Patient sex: M
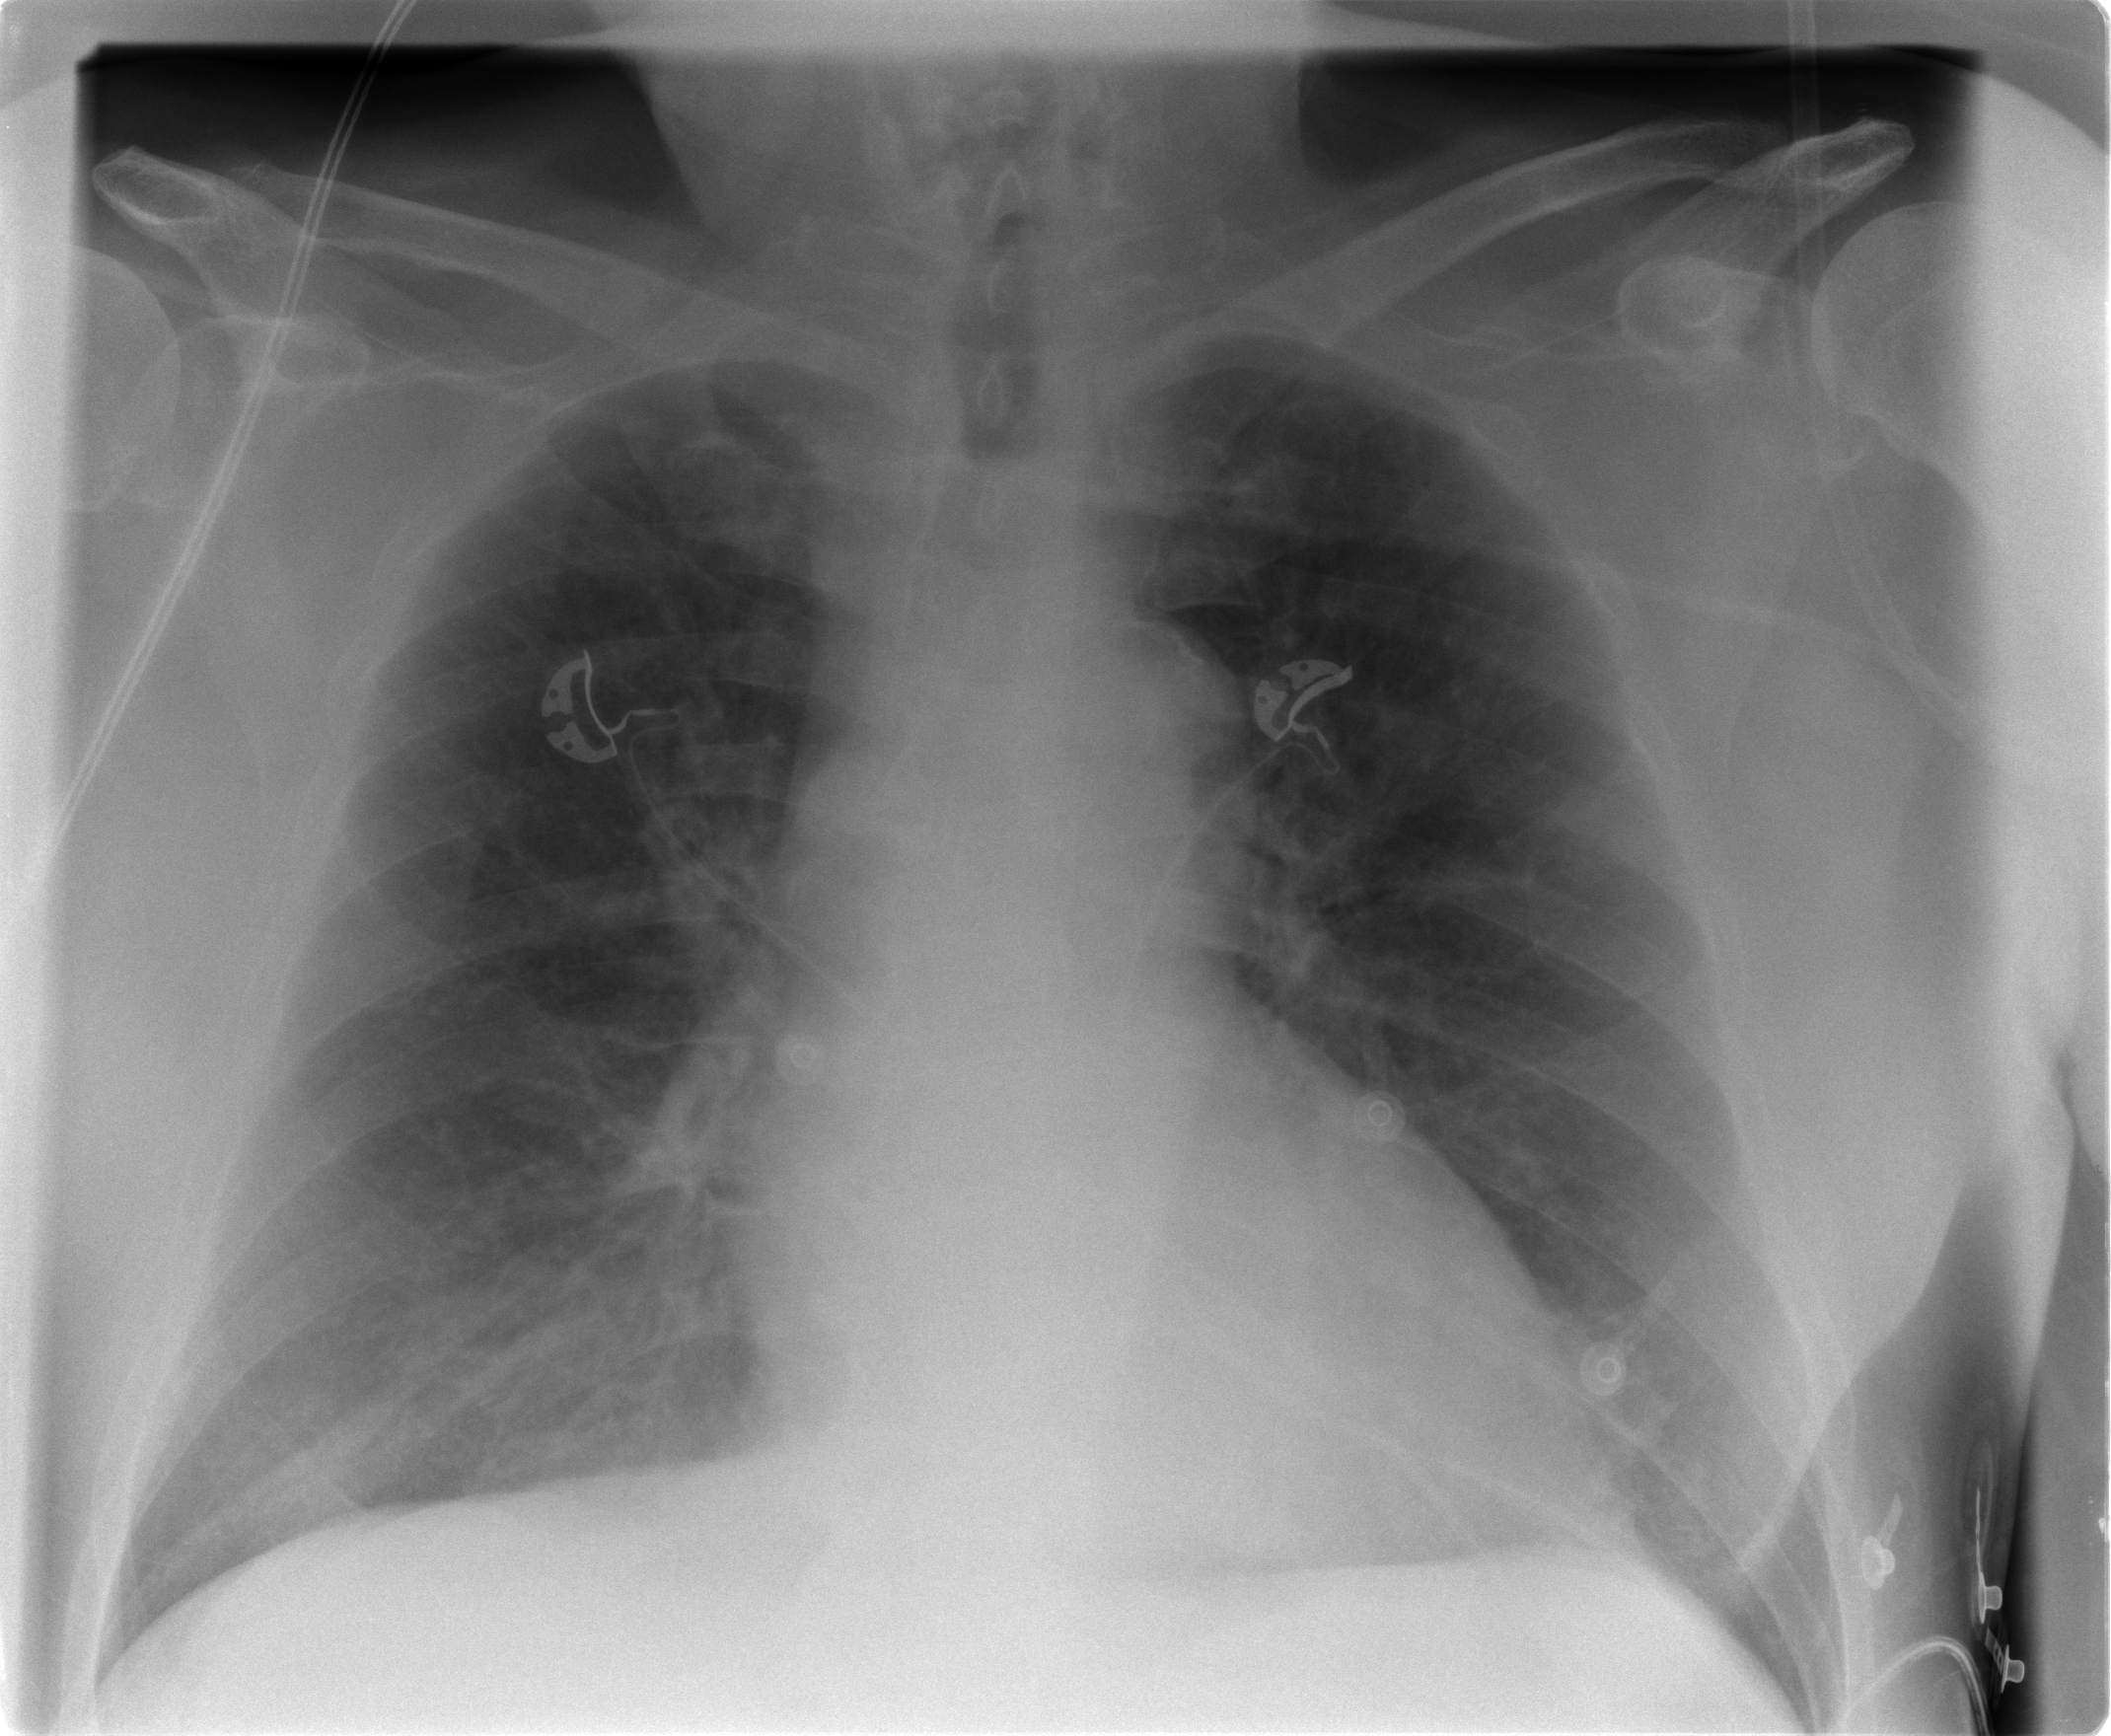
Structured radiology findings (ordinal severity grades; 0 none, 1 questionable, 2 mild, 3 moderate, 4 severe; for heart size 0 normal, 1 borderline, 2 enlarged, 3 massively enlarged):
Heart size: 1
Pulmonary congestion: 2
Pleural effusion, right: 0
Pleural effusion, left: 0
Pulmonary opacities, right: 0
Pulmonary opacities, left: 0
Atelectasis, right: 2
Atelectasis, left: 0